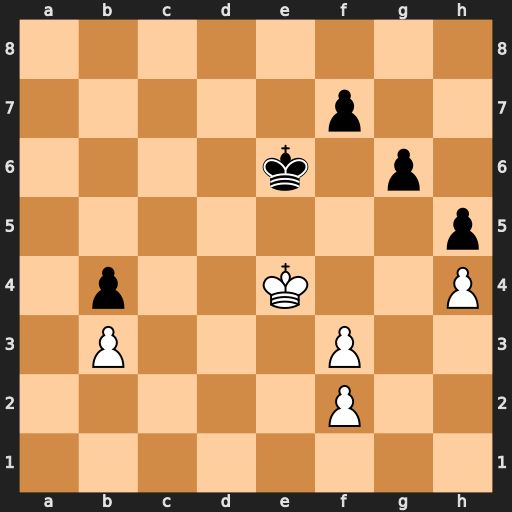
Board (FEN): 8/5p2/4k1p1/7p/1p2K2P/1P3P2/5P2/8
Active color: w
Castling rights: -
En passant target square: -
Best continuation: f4 Kf6 f3 Ke6 f5+ gxf5+ Kd4